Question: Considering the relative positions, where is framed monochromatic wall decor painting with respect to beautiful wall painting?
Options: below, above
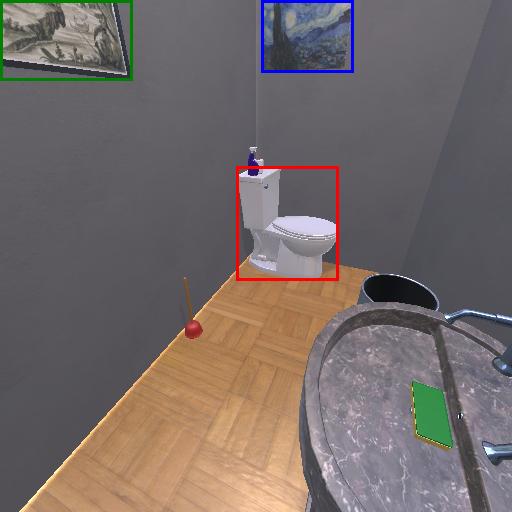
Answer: below